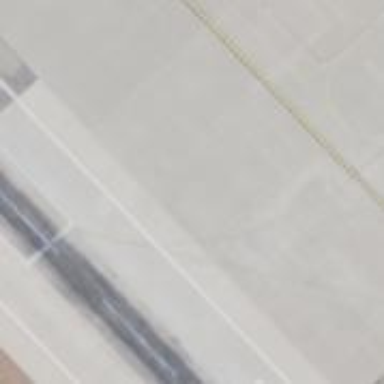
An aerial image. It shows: View of taxiway at the airport.